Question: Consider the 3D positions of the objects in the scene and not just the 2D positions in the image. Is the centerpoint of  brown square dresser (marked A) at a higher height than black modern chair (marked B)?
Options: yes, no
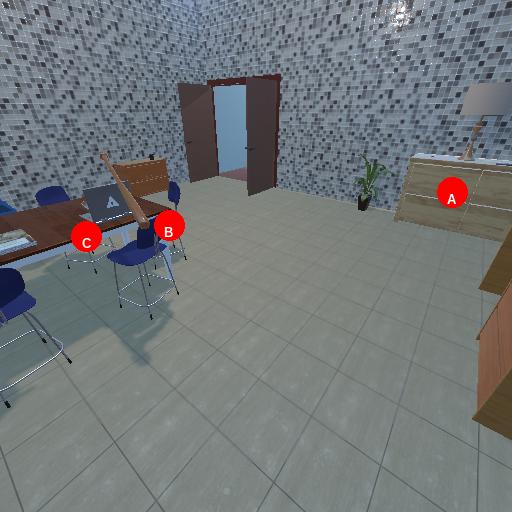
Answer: yes